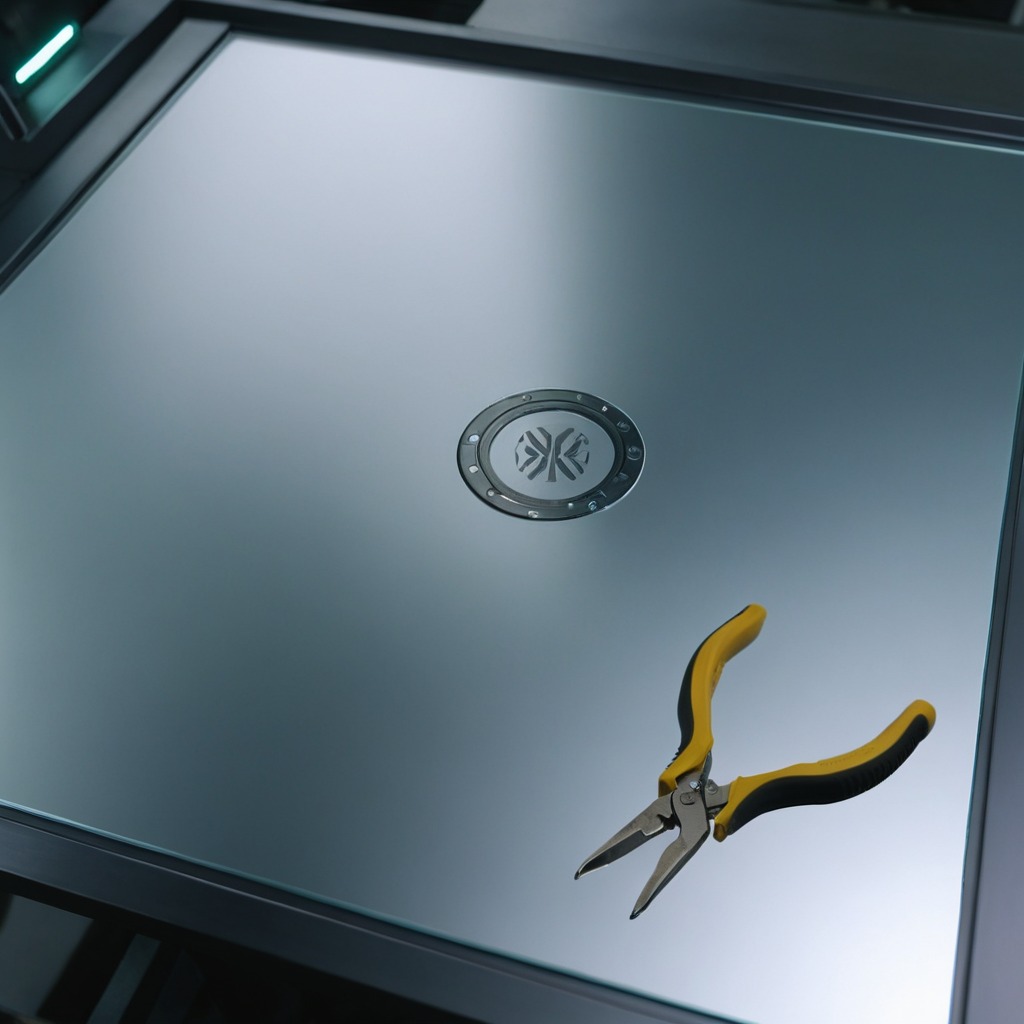
A plier is lying on a metal table in a machine shop under fluorescent lights.